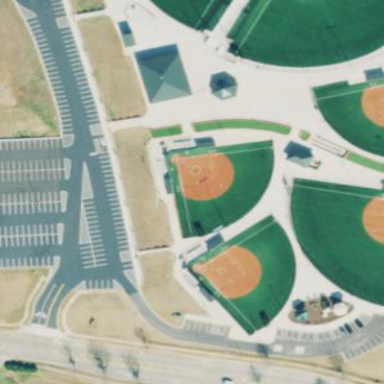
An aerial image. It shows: Baseball pitch for leisure and sports activities.